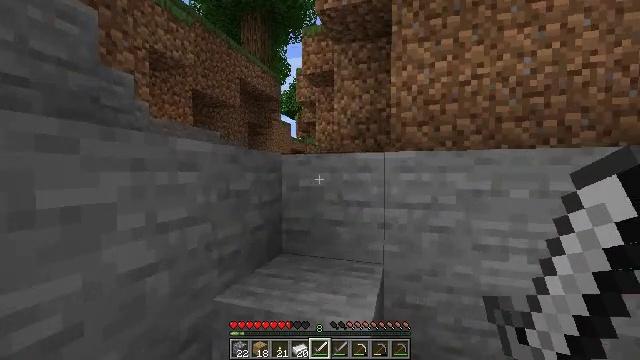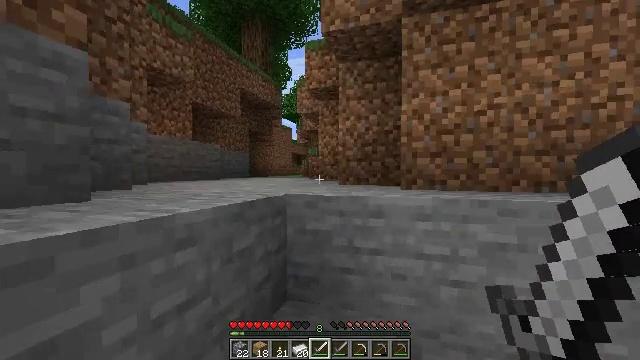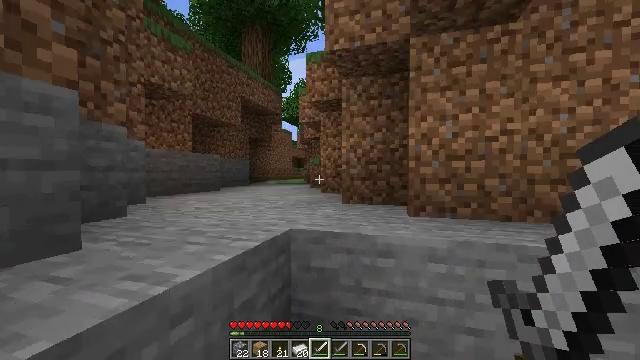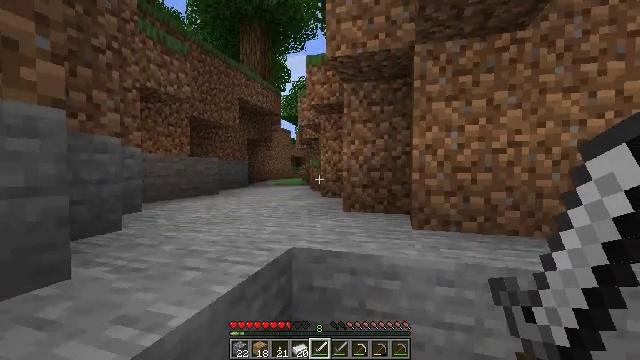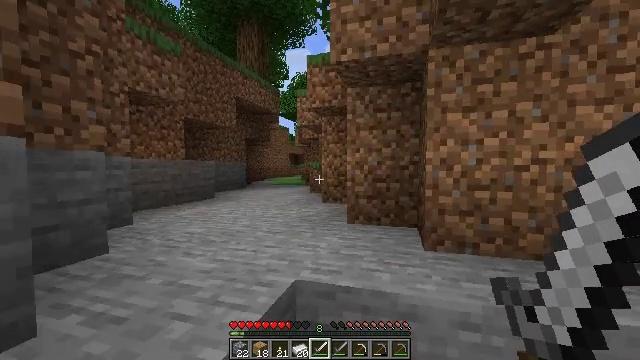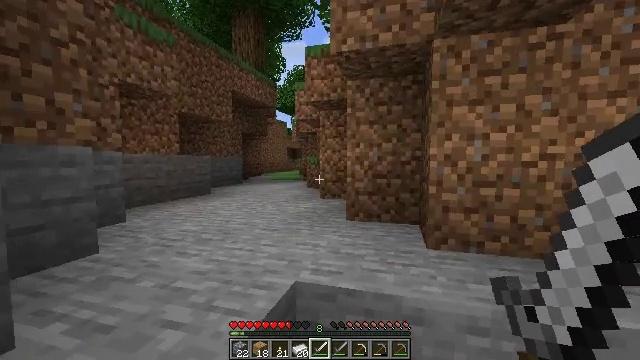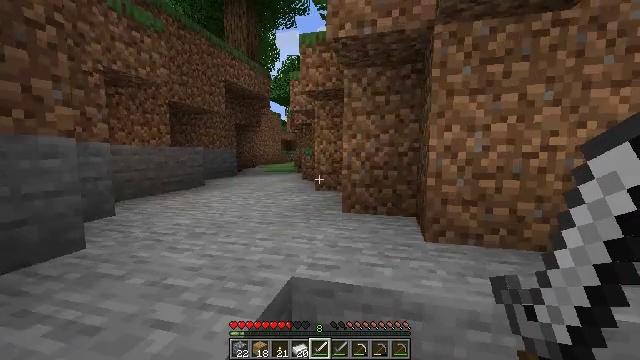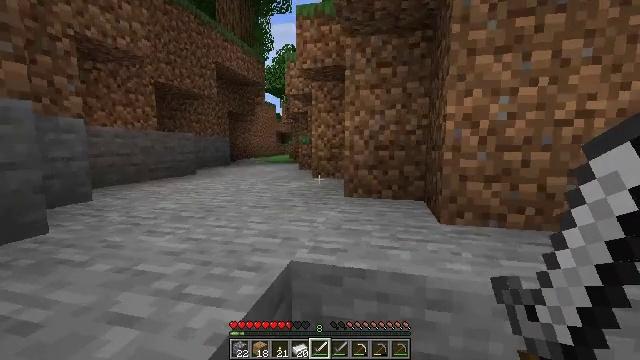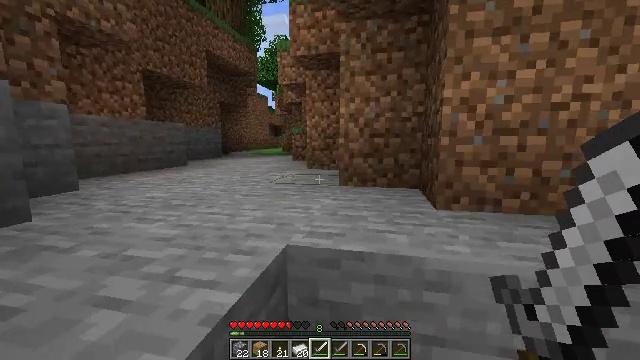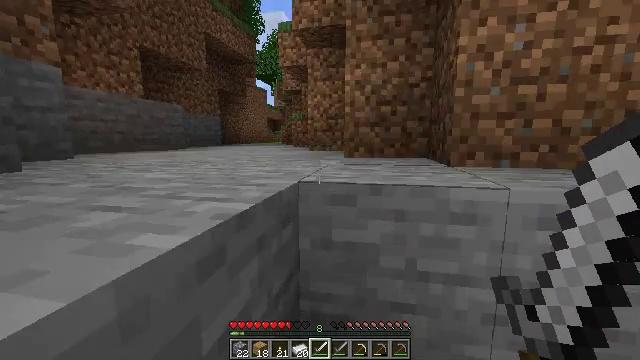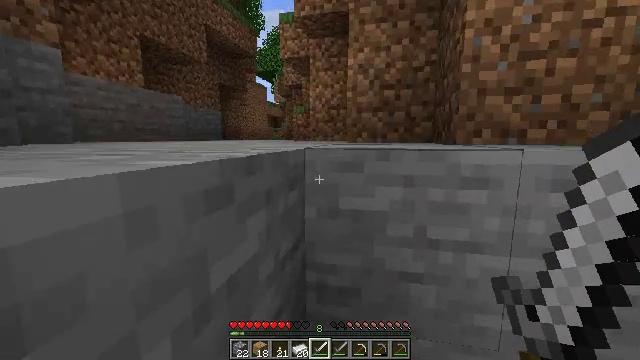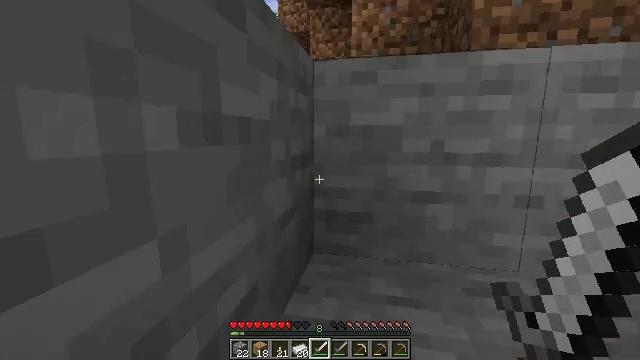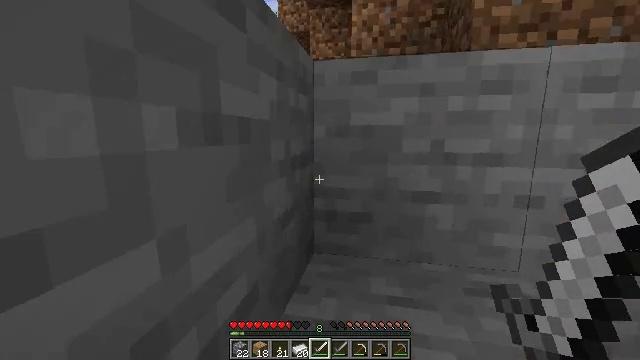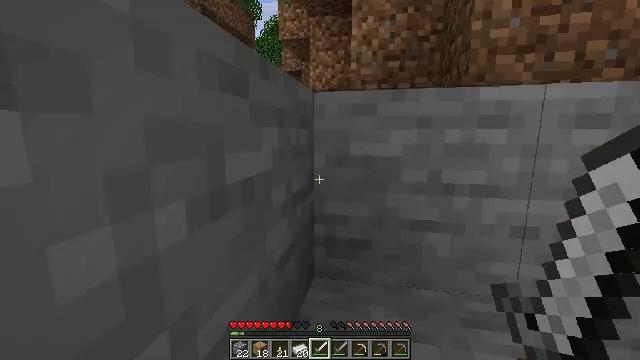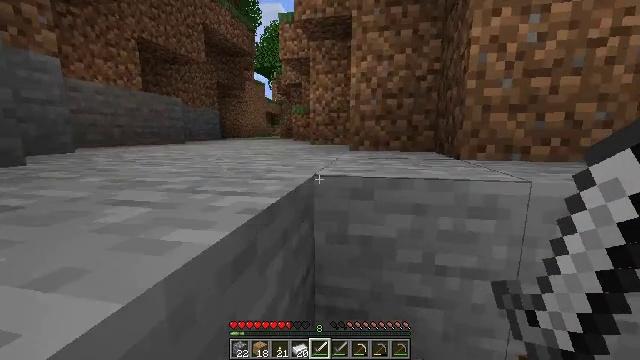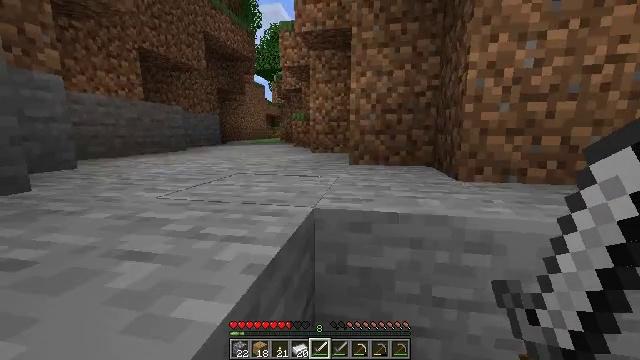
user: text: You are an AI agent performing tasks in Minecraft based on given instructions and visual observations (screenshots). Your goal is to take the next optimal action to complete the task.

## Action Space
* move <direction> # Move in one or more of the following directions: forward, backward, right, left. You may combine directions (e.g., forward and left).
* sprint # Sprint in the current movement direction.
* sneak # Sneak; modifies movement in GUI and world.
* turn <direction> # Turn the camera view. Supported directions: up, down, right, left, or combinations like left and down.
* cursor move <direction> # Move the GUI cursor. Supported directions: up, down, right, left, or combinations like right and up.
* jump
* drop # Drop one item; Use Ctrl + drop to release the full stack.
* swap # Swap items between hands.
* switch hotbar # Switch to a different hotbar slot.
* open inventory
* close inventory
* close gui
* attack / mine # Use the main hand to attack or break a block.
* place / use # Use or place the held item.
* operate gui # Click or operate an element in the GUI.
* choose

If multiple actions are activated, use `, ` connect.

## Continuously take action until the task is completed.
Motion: motion action
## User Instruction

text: Break the grass block.
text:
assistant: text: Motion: move forward, jump
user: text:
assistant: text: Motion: move forward, jump
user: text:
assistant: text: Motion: move forward, jump
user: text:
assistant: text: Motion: move forward, turn down, jump
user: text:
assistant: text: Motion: move forward, turn down, jump
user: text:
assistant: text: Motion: move forward, turn right and down
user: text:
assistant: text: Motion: move forward, turn right and down
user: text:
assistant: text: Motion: move forward, turn right and down
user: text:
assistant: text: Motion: move forward
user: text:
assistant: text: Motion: move forward
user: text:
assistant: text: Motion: move forward, turn down
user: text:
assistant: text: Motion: move forward
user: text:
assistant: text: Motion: move forward, jump
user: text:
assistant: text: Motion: move forward, jump
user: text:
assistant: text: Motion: move forward, jump
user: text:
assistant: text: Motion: move forward, turn right, jump
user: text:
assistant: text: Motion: move forward, turn right and down
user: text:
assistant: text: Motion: move forward, turn right
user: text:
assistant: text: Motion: move forward
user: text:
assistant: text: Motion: move forward
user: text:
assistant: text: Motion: move forward and move left
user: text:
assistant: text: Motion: move forward and move left
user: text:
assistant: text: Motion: move forward and move left
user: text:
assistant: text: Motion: move forward and move left, turn left, jump
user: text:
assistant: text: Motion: move forward and move left, turn left, jump
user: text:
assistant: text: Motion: move forward and move left, turn left and up, jump
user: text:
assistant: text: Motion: move forward and move left, turn left, jump
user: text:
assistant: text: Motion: move forward and move left
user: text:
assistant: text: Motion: move forward and move left
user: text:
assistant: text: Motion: move forward and move left